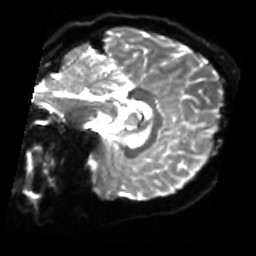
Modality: sbref
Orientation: sagittal
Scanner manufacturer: siemens
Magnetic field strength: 3 T
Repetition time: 4 s
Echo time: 0.0594 s